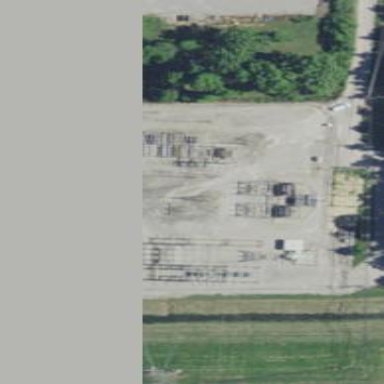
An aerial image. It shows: Outdoor distribution substation protected by fence.